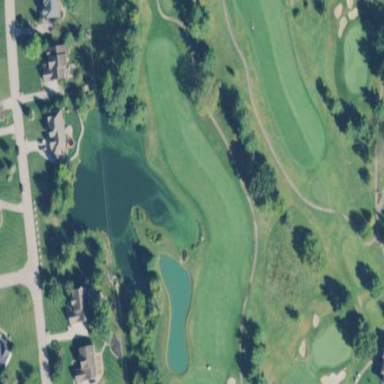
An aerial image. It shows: Golf fairway surrounded by grass.